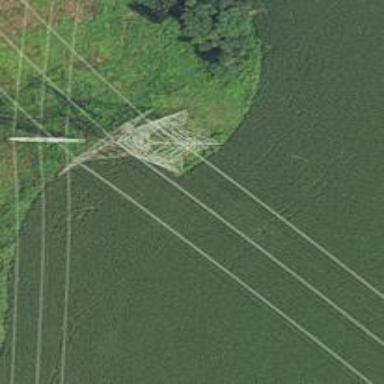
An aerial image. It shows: Power tower.